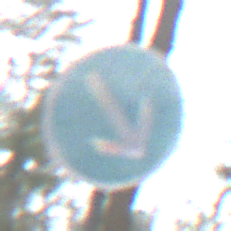
Verkehrszeichen: VorgeschriebeneVorbeifahrtRechts
Umgebung: Outdoor, Nature
Tageszeit: Midday
Wetter: Overcast
Licht: Natural
Jahreszeit: NotSpecified
Kontrast: LowContrast